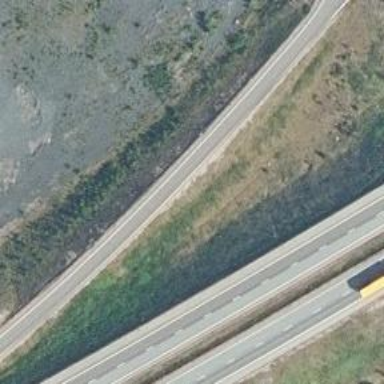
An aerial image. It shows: Asphalt motorway link with tertiary functional class.